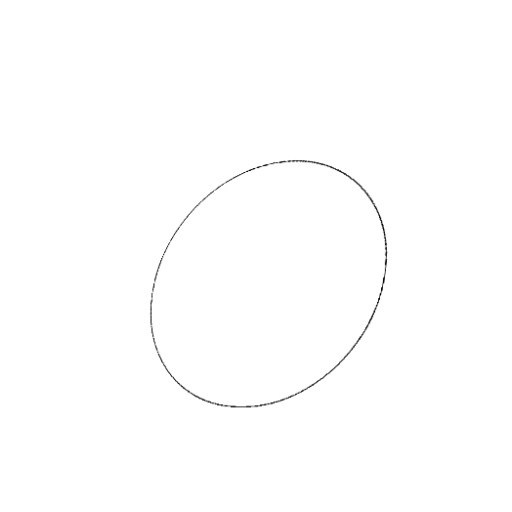
Crossing number: 0